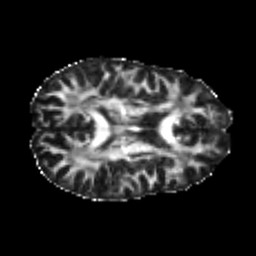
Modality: FA
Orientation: axial
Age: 25
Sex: female
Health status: healthy
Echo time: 0.074 s